Question: Someone in this group had created a google sheet file for me. and I have given some names in the list in that google sheet files. Can you prepare the appropriate code to get the result through that given name? The person who made this cannot be contacted. It seems that the person is busy. I am just learning Google Sheets Coding. I am sharing google sheet link. Can you code it and make it ready?
<URL>
CODE:
'''
=QUERY(ALL!B3:K,"where D like '" &
XLOOKUP(A2,Conditions!A1:A,Conditions!B1:B) & "%' AND" & IF(A3="FEE NOT PAID"," K like '"," H like '") &
XLOOKUP(A3,Conditions!D1:D,Conditions!E1:E) & "%'",0)
'''
DROPDOWN LIST items:
'''
(ALL PENDING LICENSE APPLICATION, ALL ISSUED LICENSE APPLICATIONM, ALL REJECTED LICENSE APPLICATION, ALL SUSPENDED LICENSE, ALL ISSUED NEW LICENSE NO)
'''

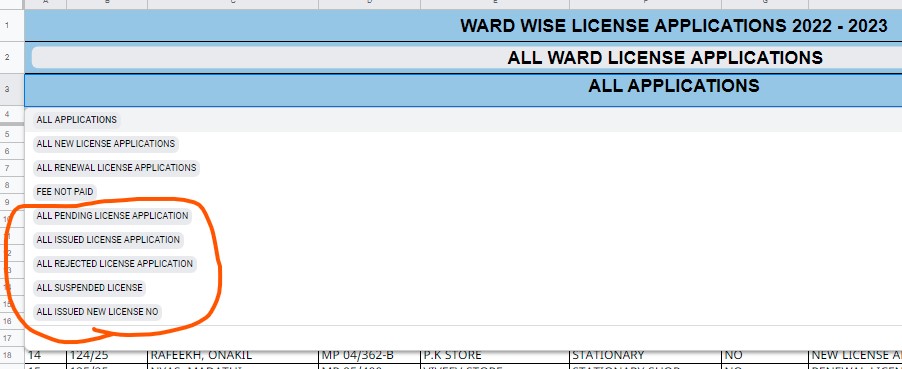
Answer: try:
'''
=ARRAY_CONSTRAIN(QUERY({ALL!B3:K, FLATTEN(QUERY(TRANSPOSE(ALL!H3:K),,9^9))}, "where 2=2 "&
IF(A2="",,IF(REGEXMATCH(A2, "ALL"), " and Col3 is not null",
" and Col3 contains '"&VLOOKUP(A2, Conditions!A1:B, 2, )&"'"))&
IF(A3="",," and Col11 contains '"&VLOOKUP(A3, Conditions!D1:E, 2, )&"'")), 9^9, 10)
'''
<URL>